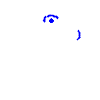
Particle: proton